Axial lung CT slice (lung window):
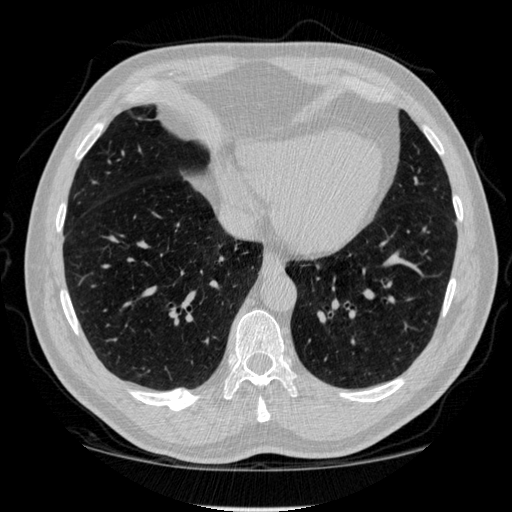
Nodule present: no